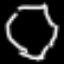
Label: octagon